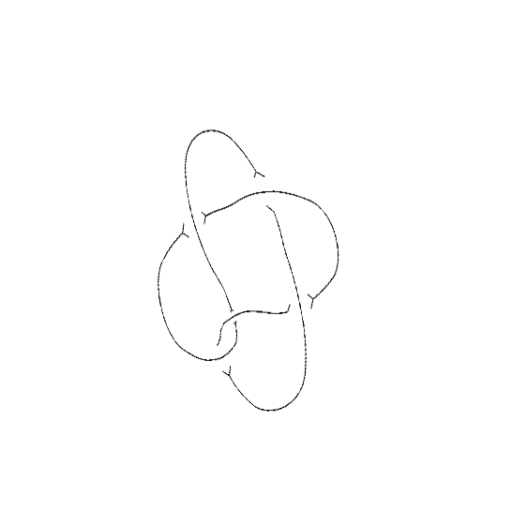
Crossing number: 5